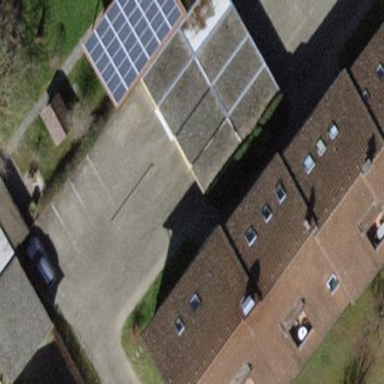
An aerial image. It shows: Garage building.